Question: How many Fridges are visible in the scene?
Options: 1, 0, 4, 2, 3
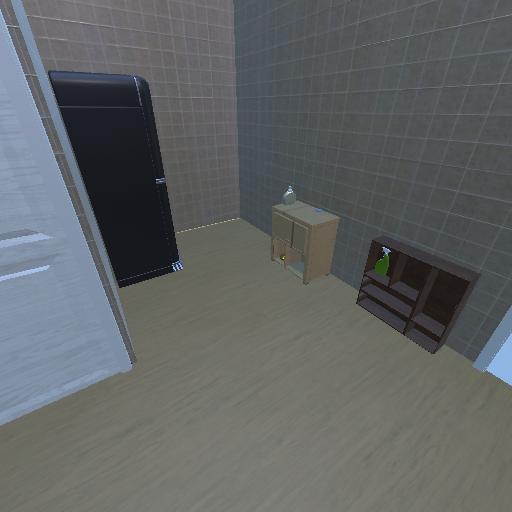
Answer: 1